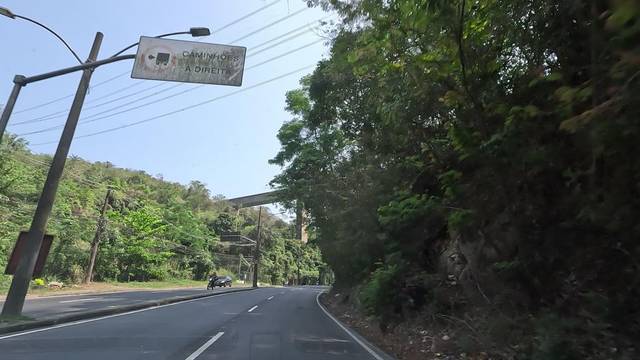
Region: Brazil
Coordinates: -22.904, -43.38